Interaction volume radius: 5 \u00c5
Interaction volume height: 15 \u00c5
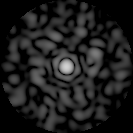
Disorder parameter: 0.8052